Interaction volume radius: 10 \u00c5
Interaction volume height: 15 \u00c5
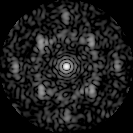
Disorder parameter: 0.5693